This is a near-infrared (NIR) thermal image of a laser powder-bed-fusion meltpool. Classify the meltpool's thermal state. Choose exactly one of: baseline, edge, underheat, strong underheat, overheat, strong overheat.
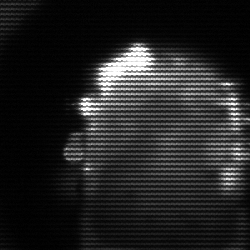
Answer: baseline